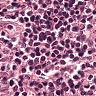
Metastatic tissue present: no